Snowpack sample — Buffalo Mountain, Silverthorne, Colorado, USA (2/22/26, 2:02 PM MST)
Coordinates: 39.622, -106.113
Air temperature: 33 °F
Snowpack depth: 63 cm
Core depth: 20 cm
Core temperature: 23 °F
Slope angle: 11°, slope face: 116°
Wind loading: low
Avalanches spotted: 0
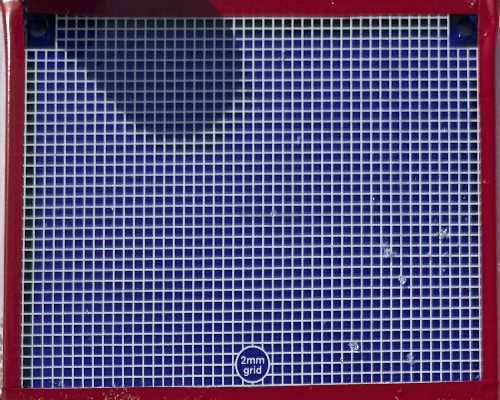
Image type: profile
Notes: In a firebreak similar to site 1, minimal wind loading with no spotted avalanches (not many faces in view though)